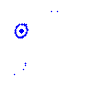
Particle: kaon